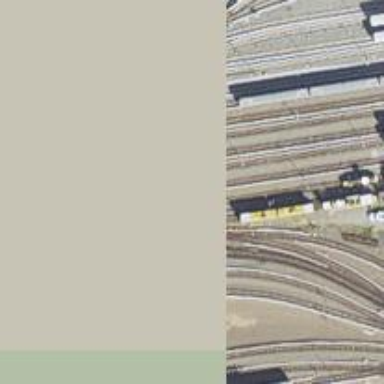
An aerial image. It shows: Electrified rail service yard.